Question:
I'm trying to implement a way to find all possible solutions to Pentominos of W, L and I with the help of DLX-Algorithm, or Algorithm-X of Knuth in a 5 x n rectangle.
My approach is to find all ways to insert a W into a 5 x 3 rectangle. I want to implement this first and then the full program.
So this is tons of stuff to read and to understand and I understood somehow how it works but I encountered a problem when looking at this part of the code given by my prof.
'''
class Node // represents 1 element or header
{
Node C; // reference to column-header
Node L,R,U,D; // left, right, up, down
Node()
{
C=L=R=U=D=this; // supports circular lists
}
}
'''
My question: How does the reference to C=...=this work? I know the difference between instance and local variables but I don't know how to understand the reference to "this" in the constructor. What does it do?
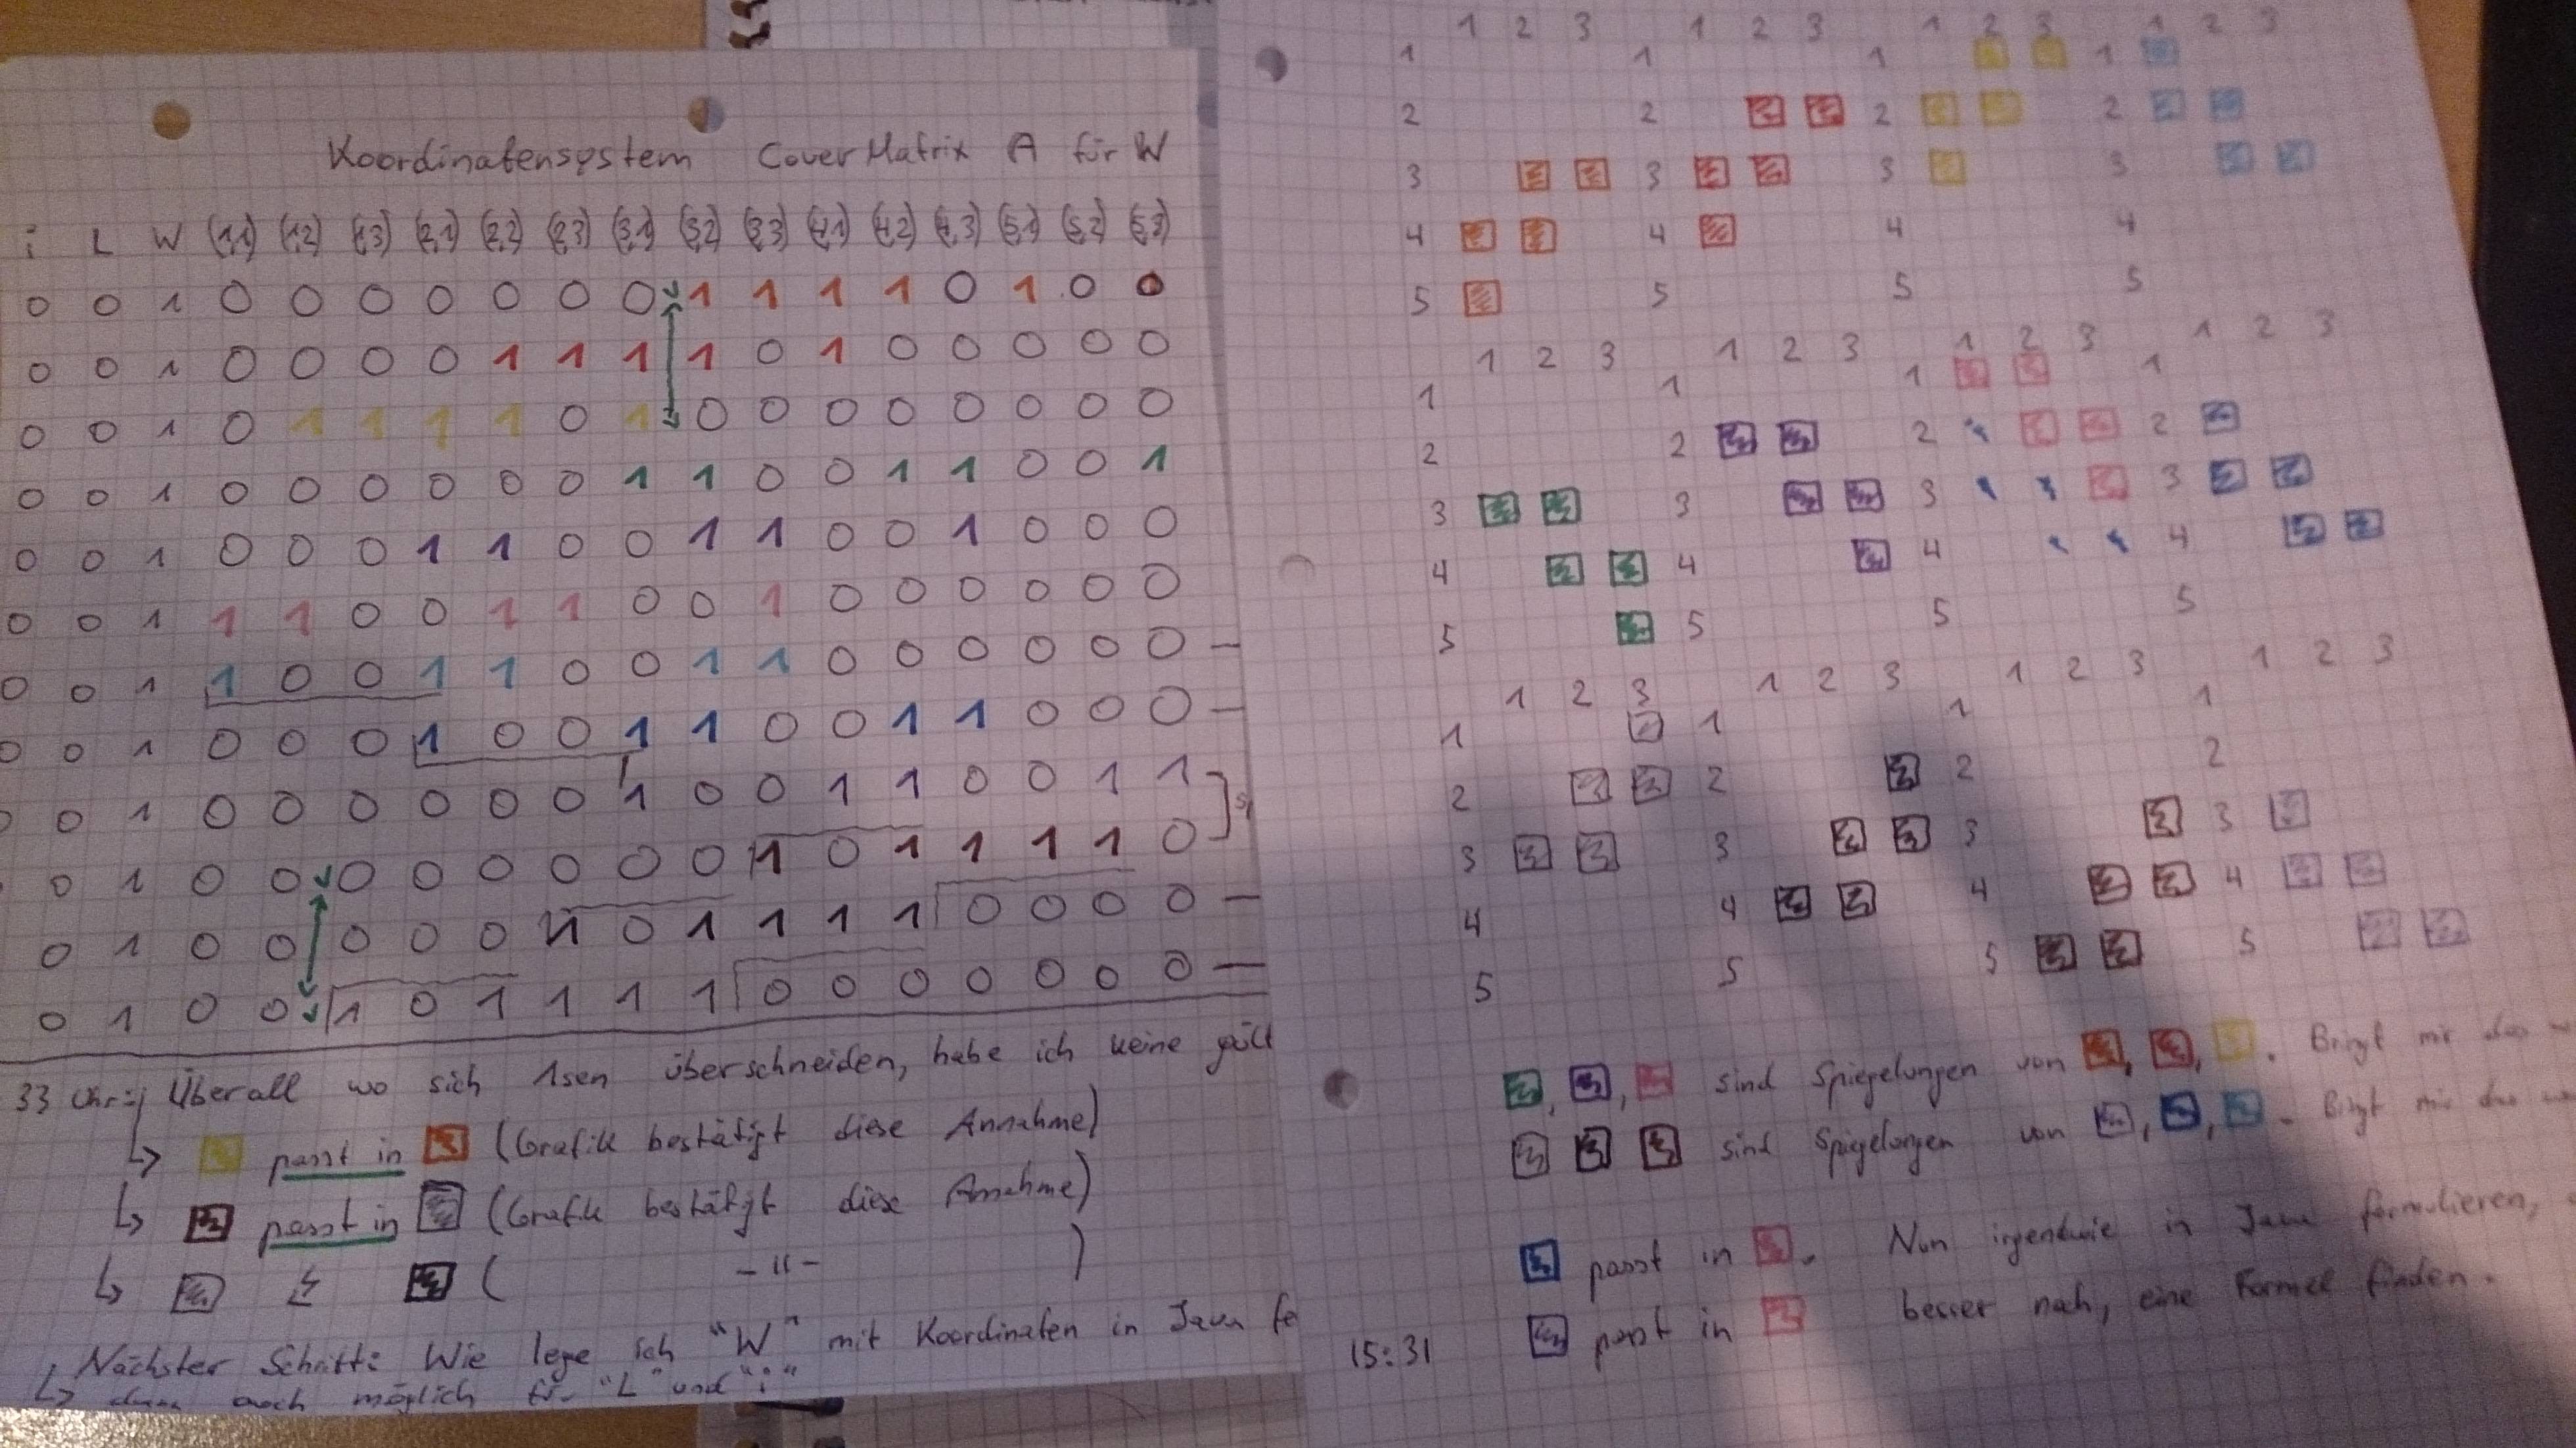
Answer: In this instruction
C=L=R=U=D=this;
'this'represents the instance of the Node class that is being processed at runtime (dynamically): so it simply means that all your other Node variable will receieve reference to the current instance of Node that was being constructed.